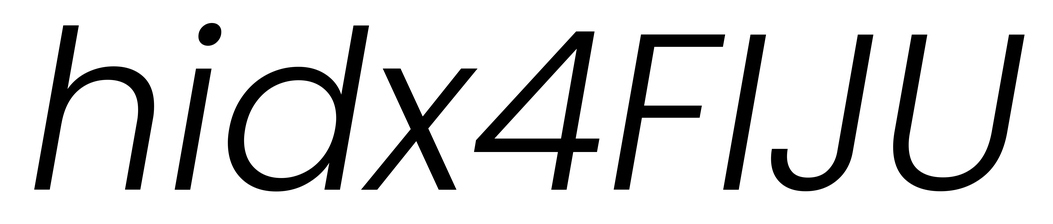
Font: Poppins-LightItalic